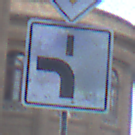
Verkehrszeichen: VerlaufVorfahrtsstrasse5
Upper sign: Vorfahrtsstrasse
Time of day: SunriseSunset
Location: Outdoor (Urban)
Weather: PartlyCloudy
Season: NotSpecified
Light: Natural